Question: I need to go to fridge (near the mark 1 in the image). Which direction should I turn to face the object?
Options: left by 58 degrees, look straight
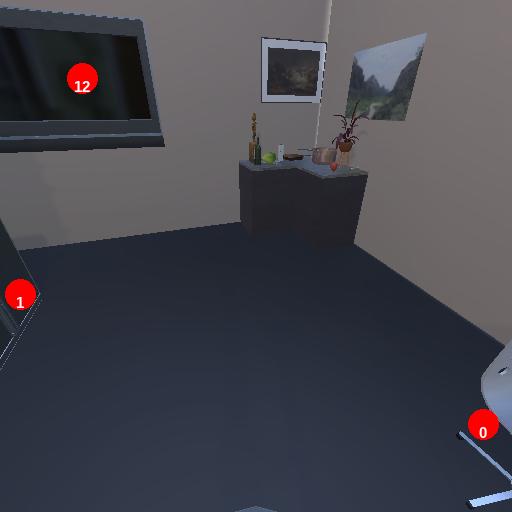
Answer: left by 58 degrees